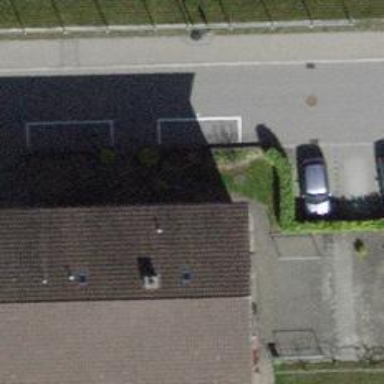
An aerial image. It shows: Normal parking space with surfaced area.